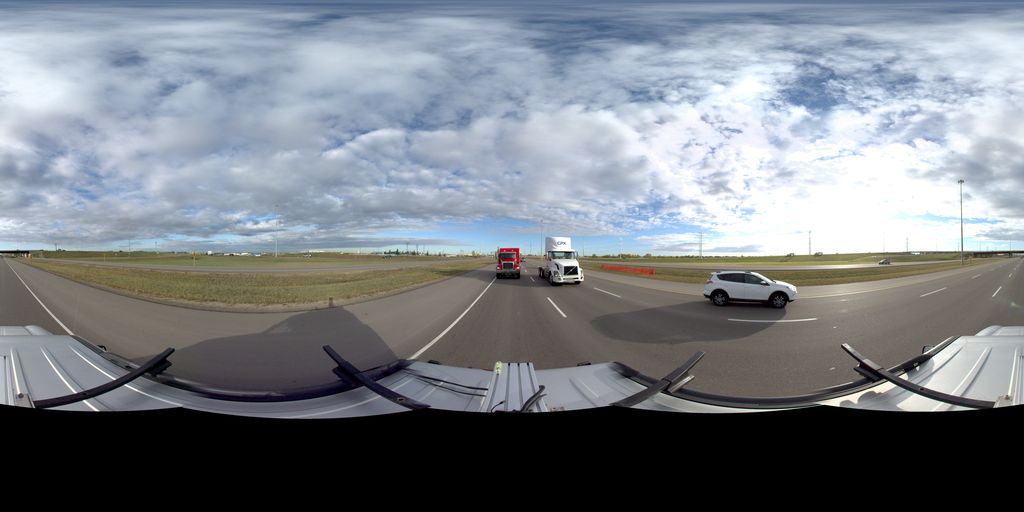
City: edmonton